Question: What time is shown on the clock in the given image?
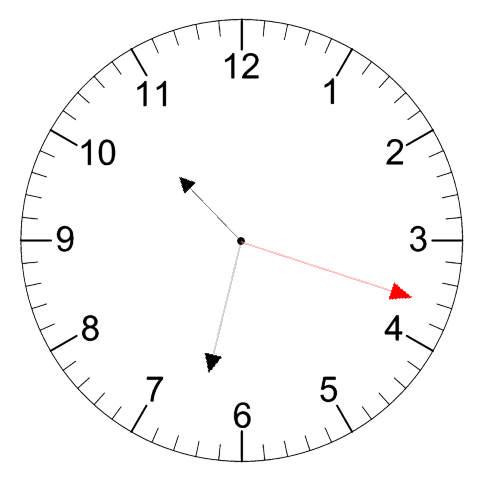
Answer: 10:32:18